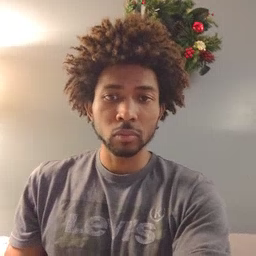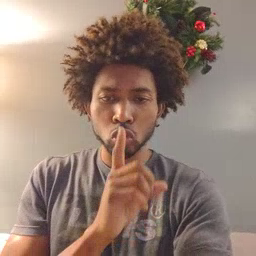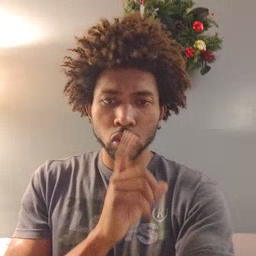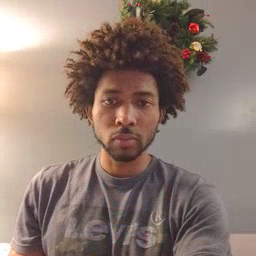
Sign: shhh